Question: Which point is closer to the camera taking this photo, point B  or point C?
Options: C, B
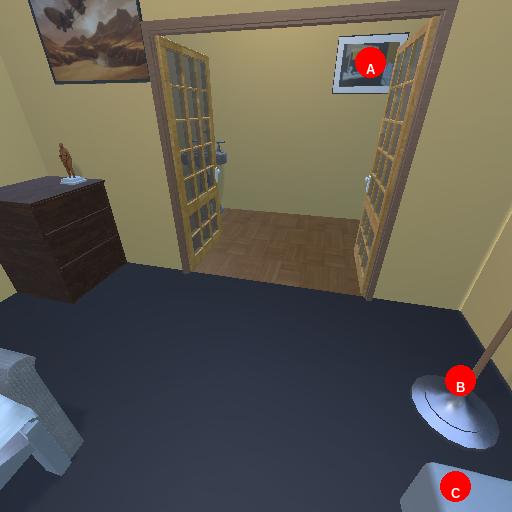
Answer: C